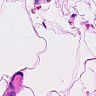
Metastatic tissue present: no